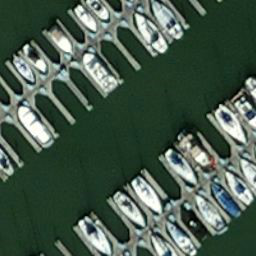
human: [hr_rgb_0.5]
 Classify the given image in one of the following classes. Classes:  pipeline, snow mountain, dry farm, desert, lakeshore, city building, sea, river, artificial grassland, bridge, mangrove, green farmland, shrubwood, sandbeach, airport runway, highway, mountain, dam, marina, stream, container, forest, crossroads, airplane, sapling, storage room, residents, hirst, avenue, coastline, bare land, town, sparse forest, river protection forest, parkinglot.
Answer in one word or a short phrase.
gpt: marina